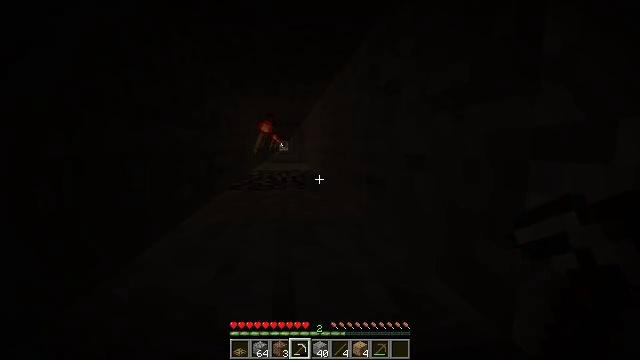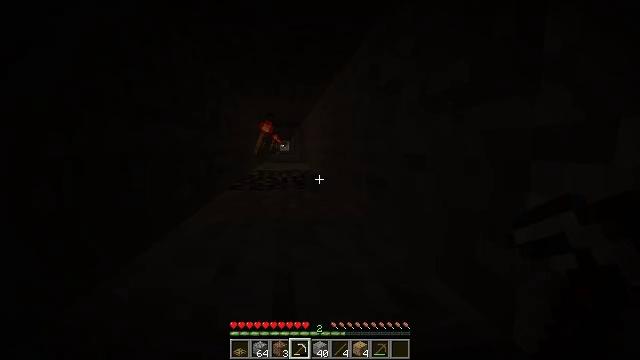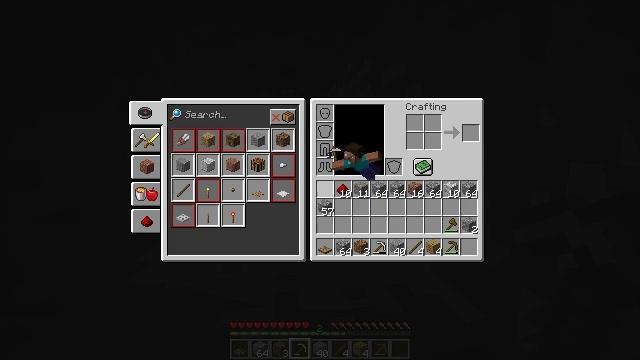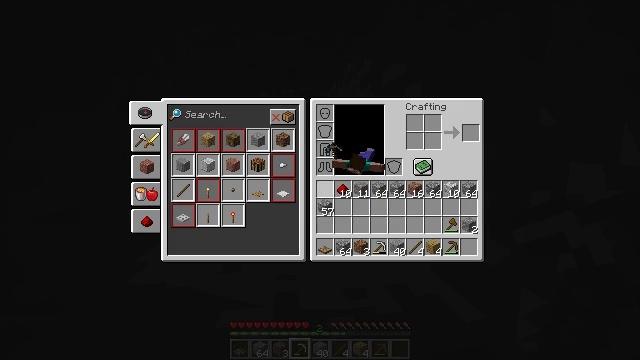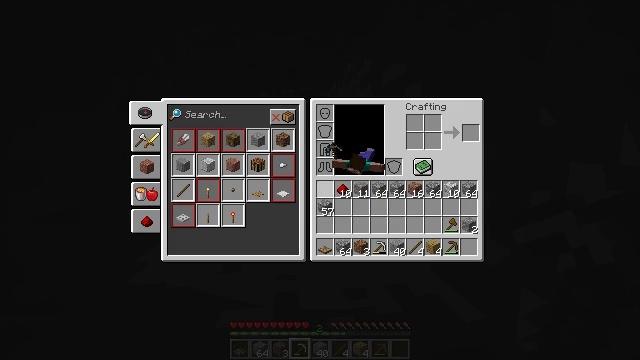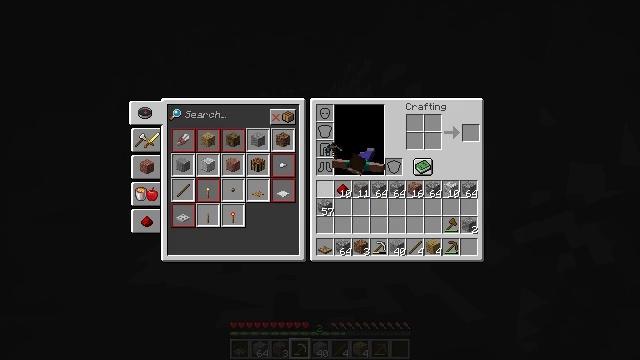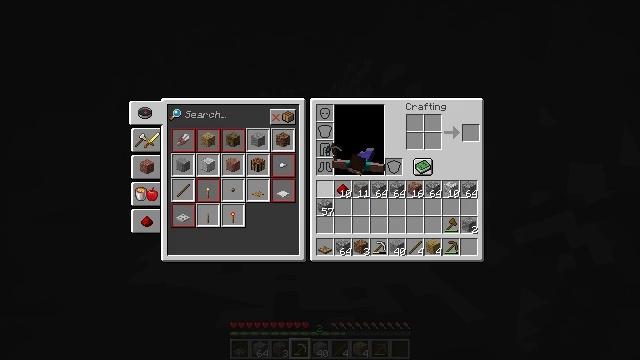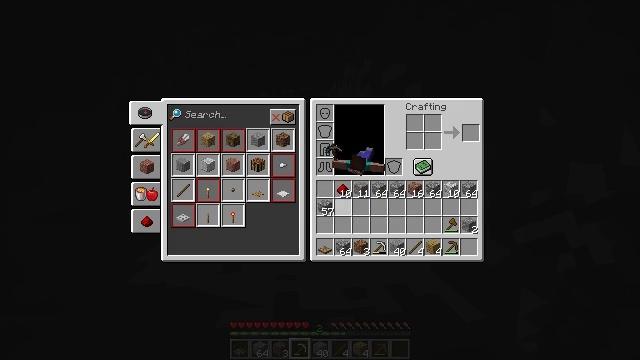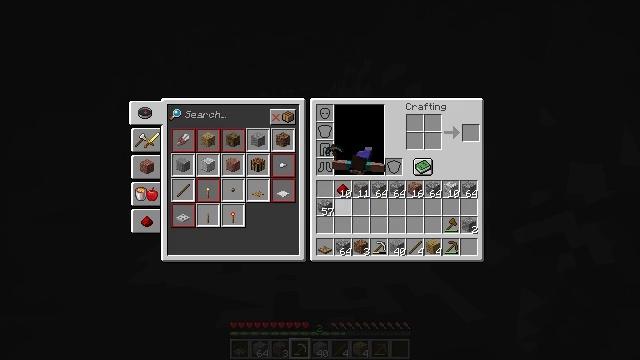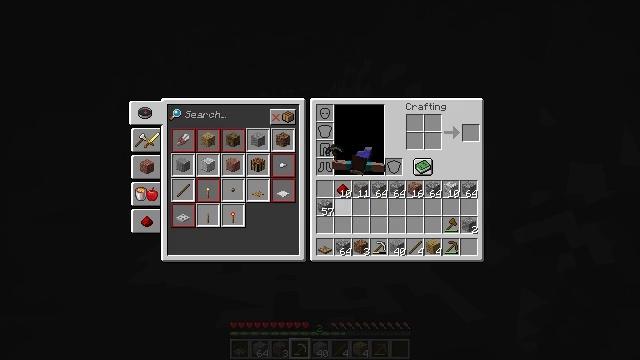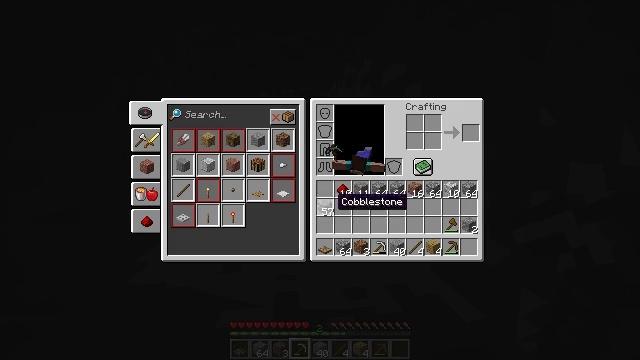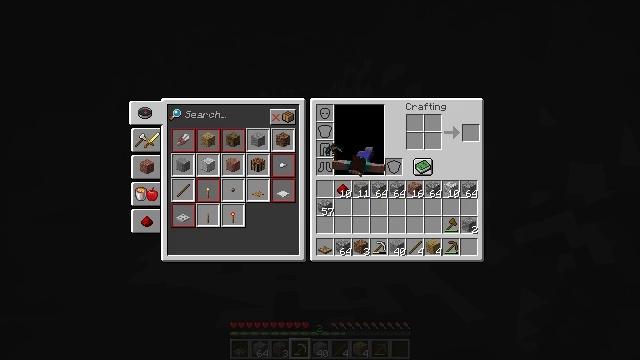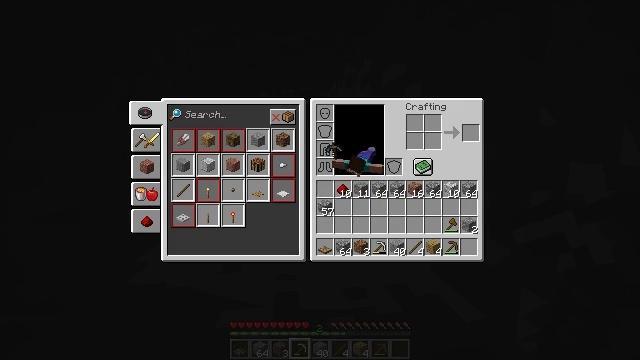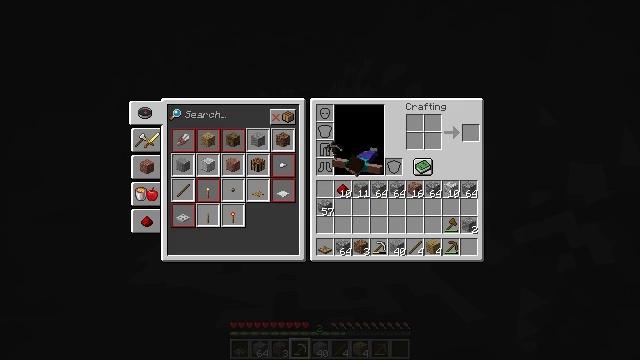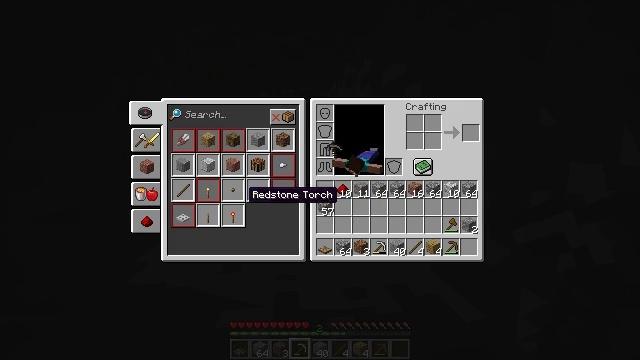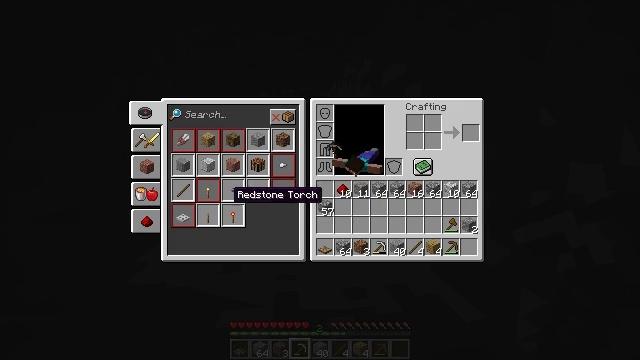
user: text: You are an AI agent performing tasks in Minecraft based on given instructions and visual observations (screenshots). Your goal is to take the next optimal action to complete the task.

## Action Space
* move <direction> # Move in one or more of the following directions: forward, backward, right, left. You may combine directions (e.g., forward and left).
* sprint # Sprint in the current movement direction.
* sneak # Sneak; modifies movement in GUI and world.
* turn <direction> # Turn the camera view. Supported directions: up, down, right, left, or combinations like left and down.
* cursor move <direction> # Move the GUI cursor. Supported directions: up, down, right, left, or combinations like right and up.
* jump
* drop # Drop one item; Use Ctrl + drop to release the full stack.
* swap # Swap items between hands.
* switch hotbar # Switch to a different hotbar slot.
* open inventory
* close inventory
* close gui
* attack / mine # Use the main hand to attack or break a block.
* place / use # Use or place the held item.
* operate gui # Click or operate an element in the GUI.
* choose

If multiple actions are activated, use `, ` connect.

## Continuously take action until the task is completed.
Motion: motion action
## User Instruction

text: Get a redstone torch by using stick and redstone dust.
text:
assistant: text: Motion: no_op
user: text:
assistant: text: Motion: open inventory
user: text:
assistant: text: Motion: open inventory
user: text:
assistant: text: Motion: open inventory
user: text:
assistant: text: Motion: no_op
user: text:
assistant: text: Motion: no_op
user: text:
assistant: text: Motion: cursor move right
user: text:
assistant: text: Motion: no_op
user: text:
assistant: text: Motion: no_op
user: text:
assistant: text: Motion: cursor move left and down
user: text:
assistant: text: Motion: cursor move left
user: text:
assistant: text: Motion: cursor move left
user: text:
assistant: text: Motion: cursor move left
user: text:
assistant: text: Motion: cursor move left
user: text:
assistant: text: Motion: cursor move left
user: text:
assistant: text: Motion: no_op
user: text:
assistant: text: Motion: no_op
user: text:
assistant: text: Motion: no_op
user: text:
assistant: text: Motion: no_op
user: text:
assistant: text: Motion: no_op
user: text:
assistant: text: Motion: no_op
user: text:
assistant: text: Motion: no_op
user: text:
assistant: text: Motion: no_op
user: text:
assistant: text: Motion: no_op
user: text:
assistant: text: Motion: no_op
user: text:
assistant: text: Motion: no_op
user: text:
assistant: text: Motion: operate gui
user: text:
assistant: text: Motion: operate gui
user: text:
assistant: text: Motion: operate gui
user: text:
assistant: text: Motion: operate gui